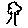
Label: tree